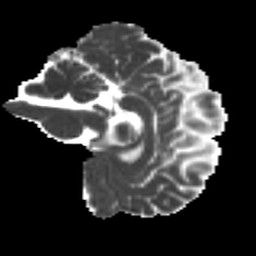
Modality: MD
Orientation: sagittal
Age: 37
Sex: male
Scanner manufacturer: ge
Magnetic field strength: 3 T
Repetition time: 7.8 s
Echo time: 0.0609 s